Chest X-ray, AP view. Patient: 56 years old, sex F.
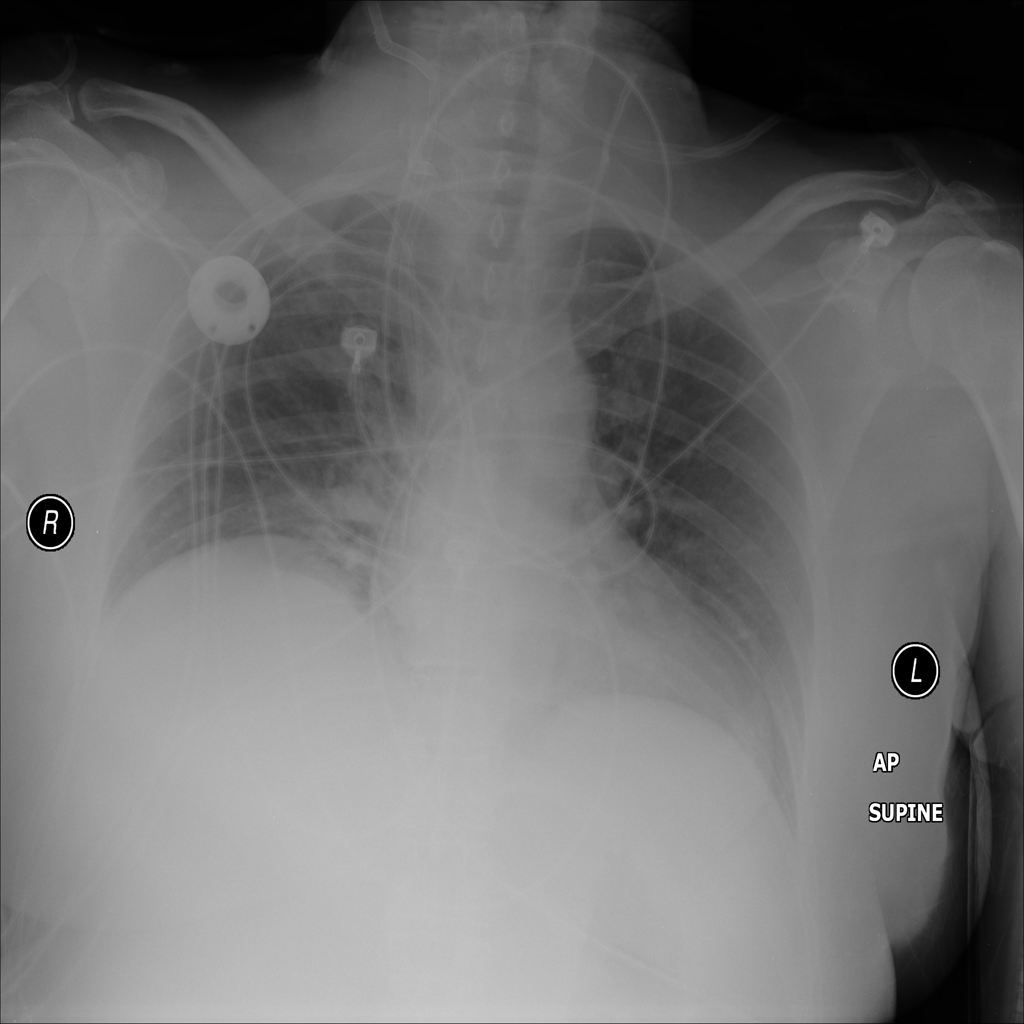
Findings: Atelectasis, Effusion, Pneumonia